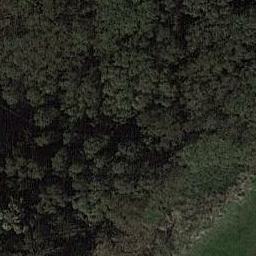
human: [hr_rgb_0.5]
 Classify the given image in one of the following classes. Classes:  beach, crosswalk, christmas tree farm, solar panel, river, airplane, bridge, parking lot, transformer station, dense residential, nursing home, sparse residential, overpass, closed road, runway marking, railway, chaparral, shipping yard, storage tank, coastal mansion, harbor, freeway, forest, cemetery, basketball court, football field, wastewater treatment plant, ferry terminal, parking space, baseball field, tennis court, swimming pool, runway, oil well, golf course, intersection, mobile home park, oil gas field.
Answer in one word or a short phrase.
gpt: forest